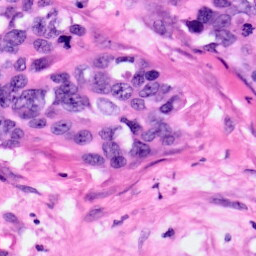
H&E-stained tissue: Pancreatic